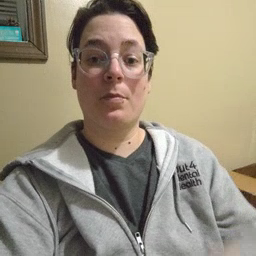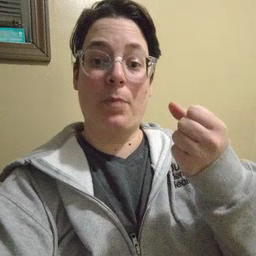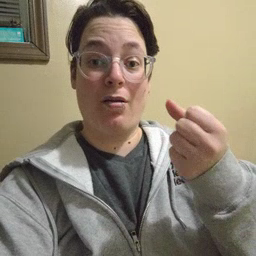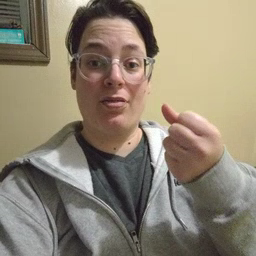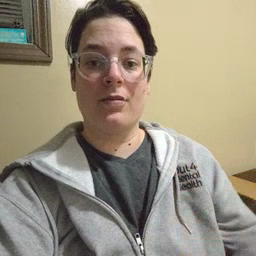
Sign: milk